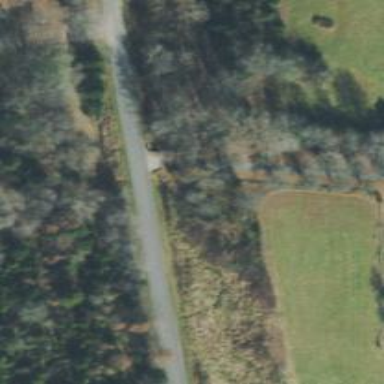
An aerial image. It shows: Driveway leading to service road.